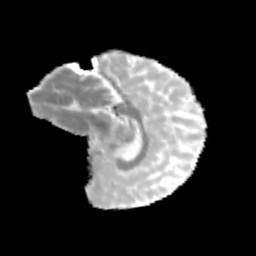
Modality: MD
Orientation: sagittal
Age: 10
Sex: male
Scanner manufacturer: siemens
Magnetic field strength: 3 T
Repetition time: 3.8 s
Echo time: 0.07 s